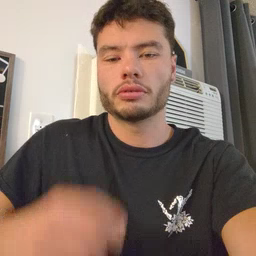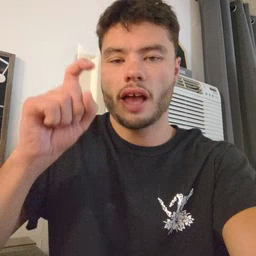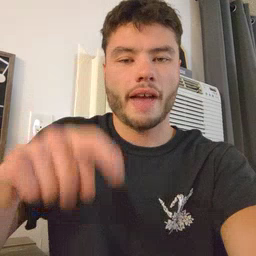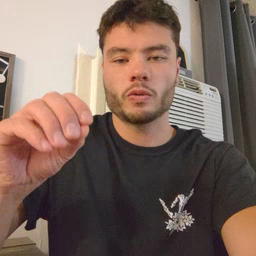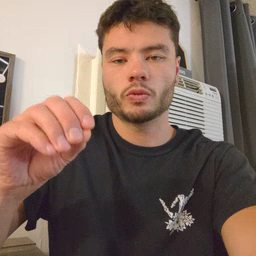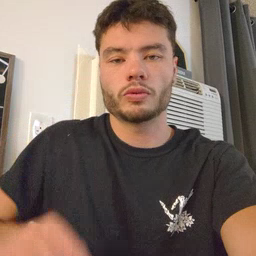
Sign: haveto